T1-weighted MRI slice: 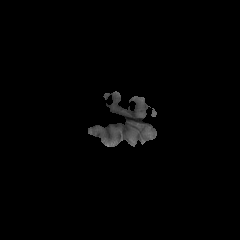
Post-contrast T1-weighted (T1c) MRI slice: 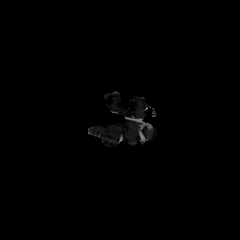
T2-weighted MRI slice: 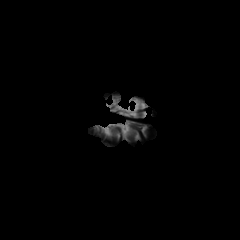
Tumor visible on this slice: no